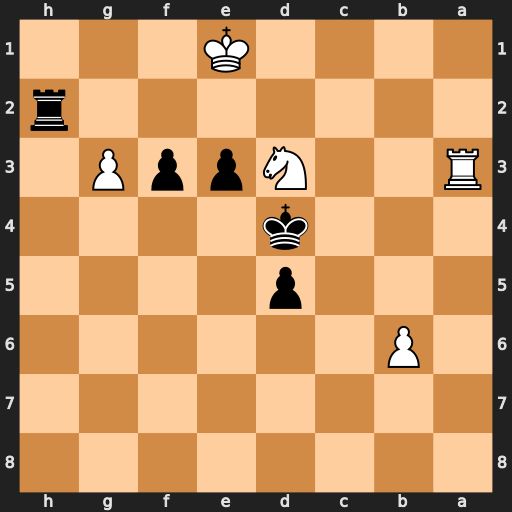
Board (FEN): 8/8/1P6/3p4/3k4/R2NppP1/7r/4K3
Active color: b
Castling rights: -
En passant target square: -
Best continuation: Rh1#